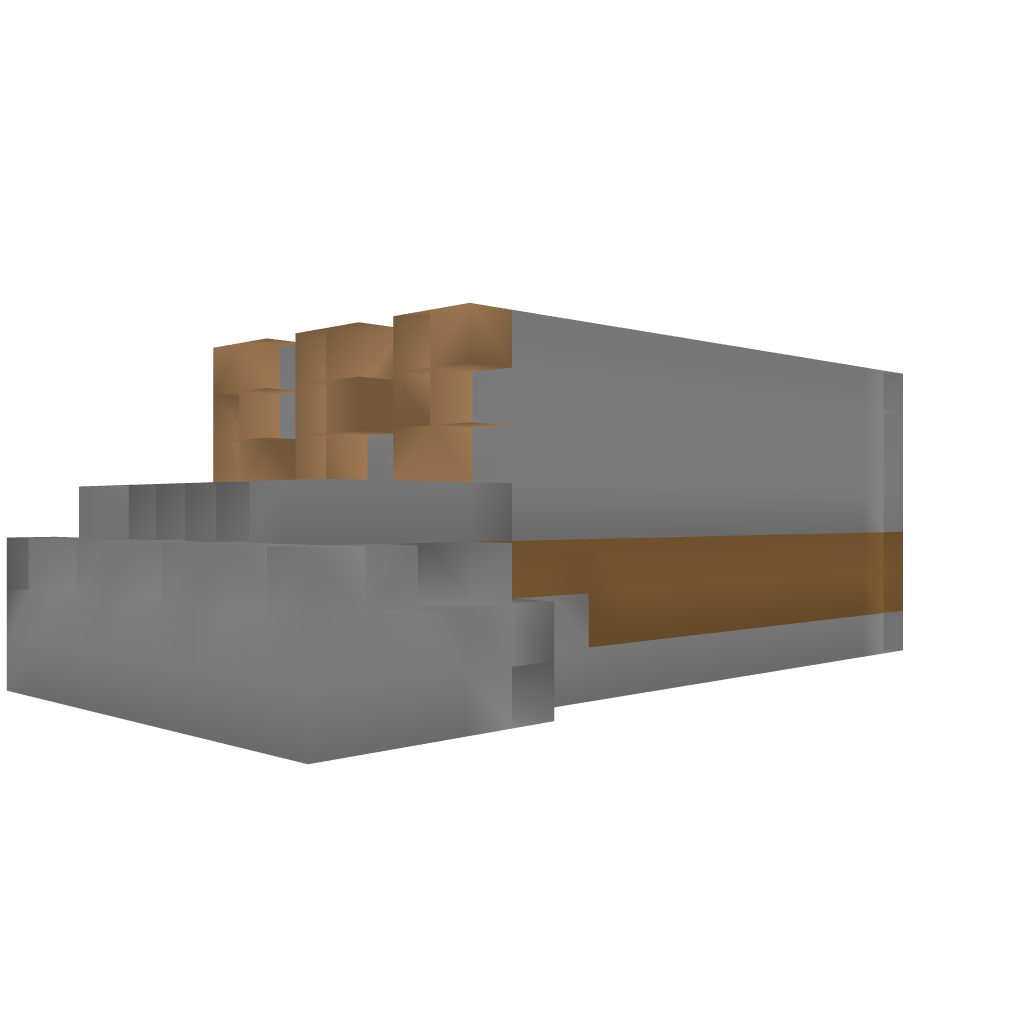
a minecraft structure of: Chicken Egg Collection &amp; Storage bad low quality